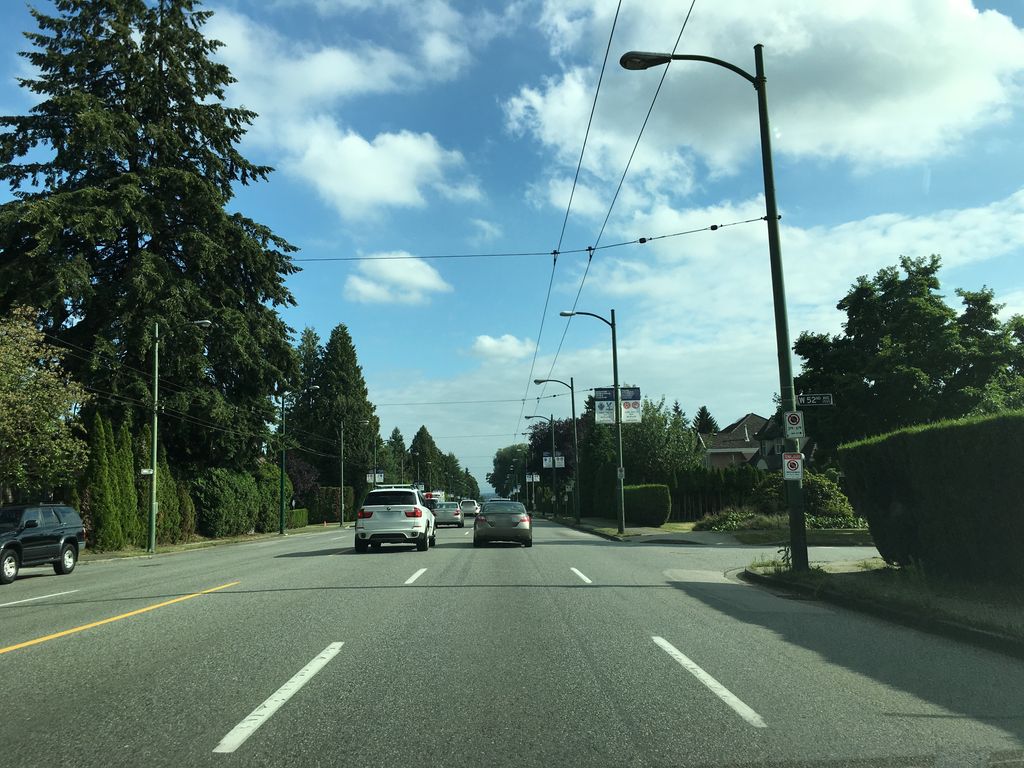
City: vancouver